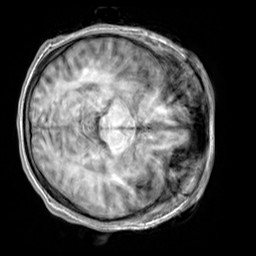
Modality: T1w
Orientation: axial
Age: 21
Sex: male
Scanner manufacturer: siemens
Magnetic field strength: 3 T
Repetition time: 2.3 s
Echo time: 0.00303 s